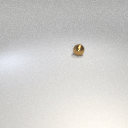
small brown metal sphere